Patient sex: M
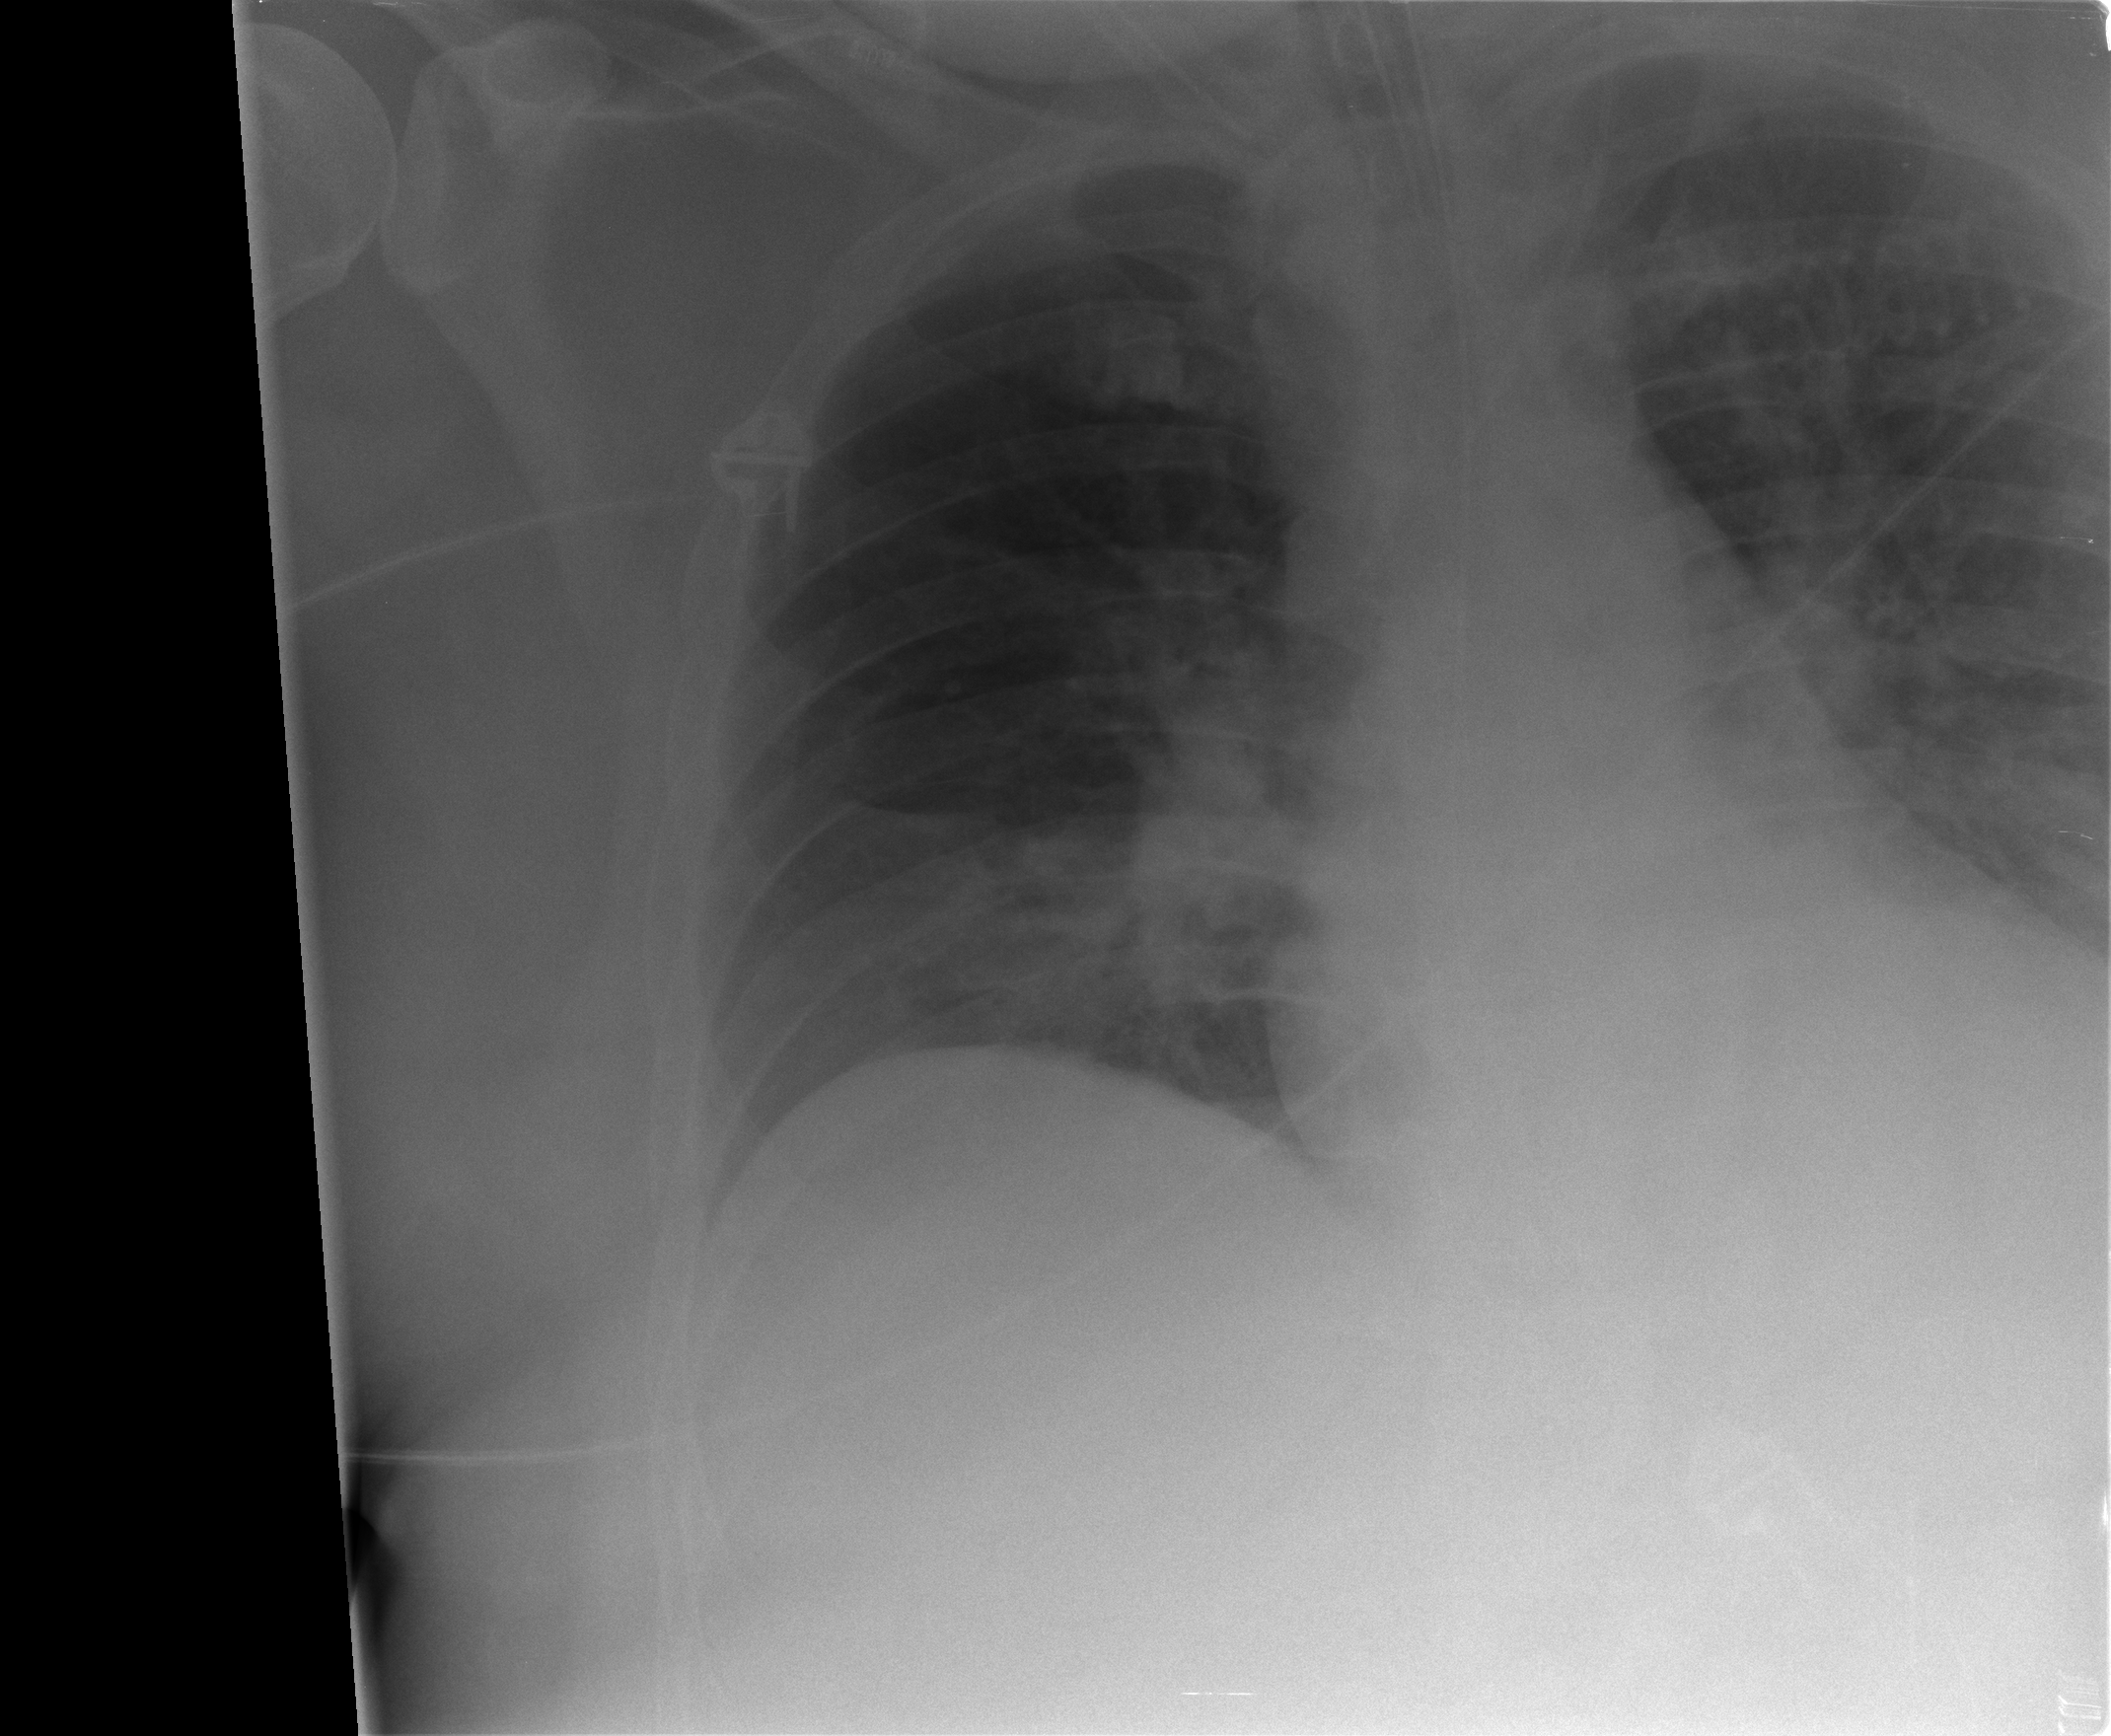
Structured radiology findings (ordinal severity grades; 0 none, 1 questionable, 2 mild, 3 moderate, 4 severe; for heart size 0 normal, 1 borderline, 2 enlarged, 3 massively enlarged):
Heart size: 1
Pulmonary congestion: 2
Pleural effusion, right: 0
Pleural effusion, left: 2
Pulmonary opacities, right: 0
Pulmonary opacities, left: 2
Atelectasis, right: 2
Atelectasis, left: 2